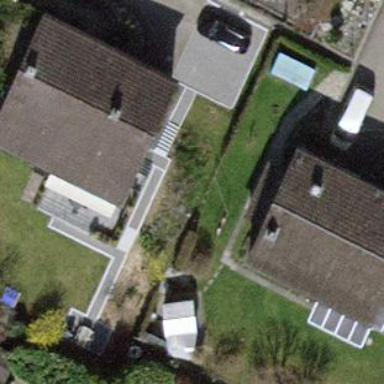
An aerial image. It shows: Residential building.